Question: I'm developing a webapp for firefox aurora (android). And i have an file input.
But when users click on the input they can't choose files from sdcard or filesystem only pictures, music or videos.
I search at <URL>, but couldn't find anything helpful.
In my manifest.webbapp i have device-storage permission:
'''
"permissions": {
"device-storage:sdcard":{ "access": "readonly" }
},
'''

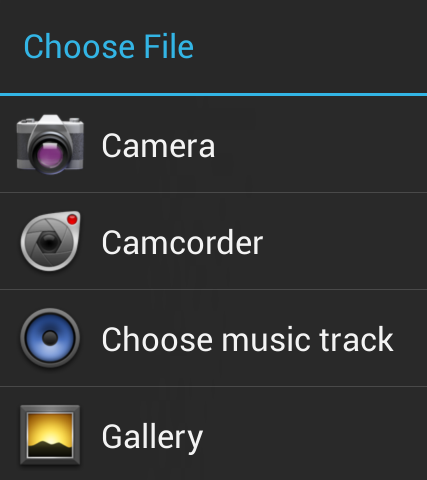
Answer: I assume you are currently simply using the markup ?
The device-storage:sdcard is for a very different set of use cases really. And we don't have that implemented on Firefox for Android yet.
The list of applications being shown is just the set of applications that we're getting from the Android Intents system. I would imagine that if the user has some sort of filebrowser app installed it might respond to that intent and it'd pop up there.
But of course that's not something you can rely on in your app.
I'm honestly somewhat surprised that there's no default applications on android that provide that functionality, but I guess that's how it is. Or does someone know of a way to also get a filepicker intent that we can hook up to?
Medium term you will be able to use the DeviceStorage API. This will give you direct JS access to the sdcard which will allow you to build your own UI for choosing a file from the SD card. But that extra power comes with quite a few downsides. It's a privileged API which means that you'll have to write the app as a packaged app and you have to use CSP. And you'll have to go through the Firefox marketplace review process (all privileged apps have to go through code review).
So it's a pretty distant second choice.
Other than that there aren't any solutions. The best would of course be if there was a way we could plopp up an Android file picker, but I'm not sure if that's doable. And it's definitely not implemented yet.